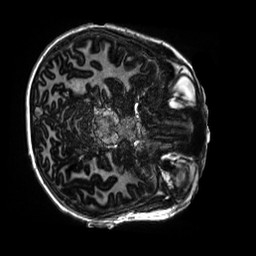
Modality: MP2RAGE
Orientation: axial
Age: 10
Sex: male
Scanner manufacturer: siemens
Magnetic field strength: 3 T
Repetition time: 4 s
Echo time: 0.00303 s